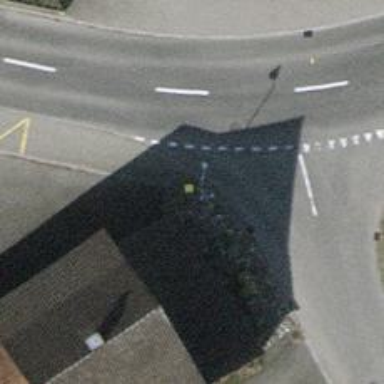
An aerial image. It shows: Post box is visible.